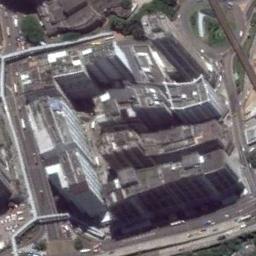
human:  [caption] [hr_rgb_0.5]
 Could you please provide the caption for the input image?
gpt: The business district is full of tall buildings .

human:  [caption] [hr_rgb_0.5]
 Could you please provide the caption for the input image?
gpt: In a business district there are several tall buildings of different shapes and several roads with many cars and many trees .

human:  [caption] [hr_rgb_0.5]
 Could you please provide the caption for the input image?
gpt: The commercial area is near the overpass .

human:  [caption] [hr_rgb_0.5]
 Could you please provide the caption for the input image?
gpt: A commercial area with lots of high-rise buildings is surrounded by roads  .

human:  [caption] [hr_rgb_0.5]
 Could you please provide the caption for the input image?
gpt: It is a commercial area with many buildings .